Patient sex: F
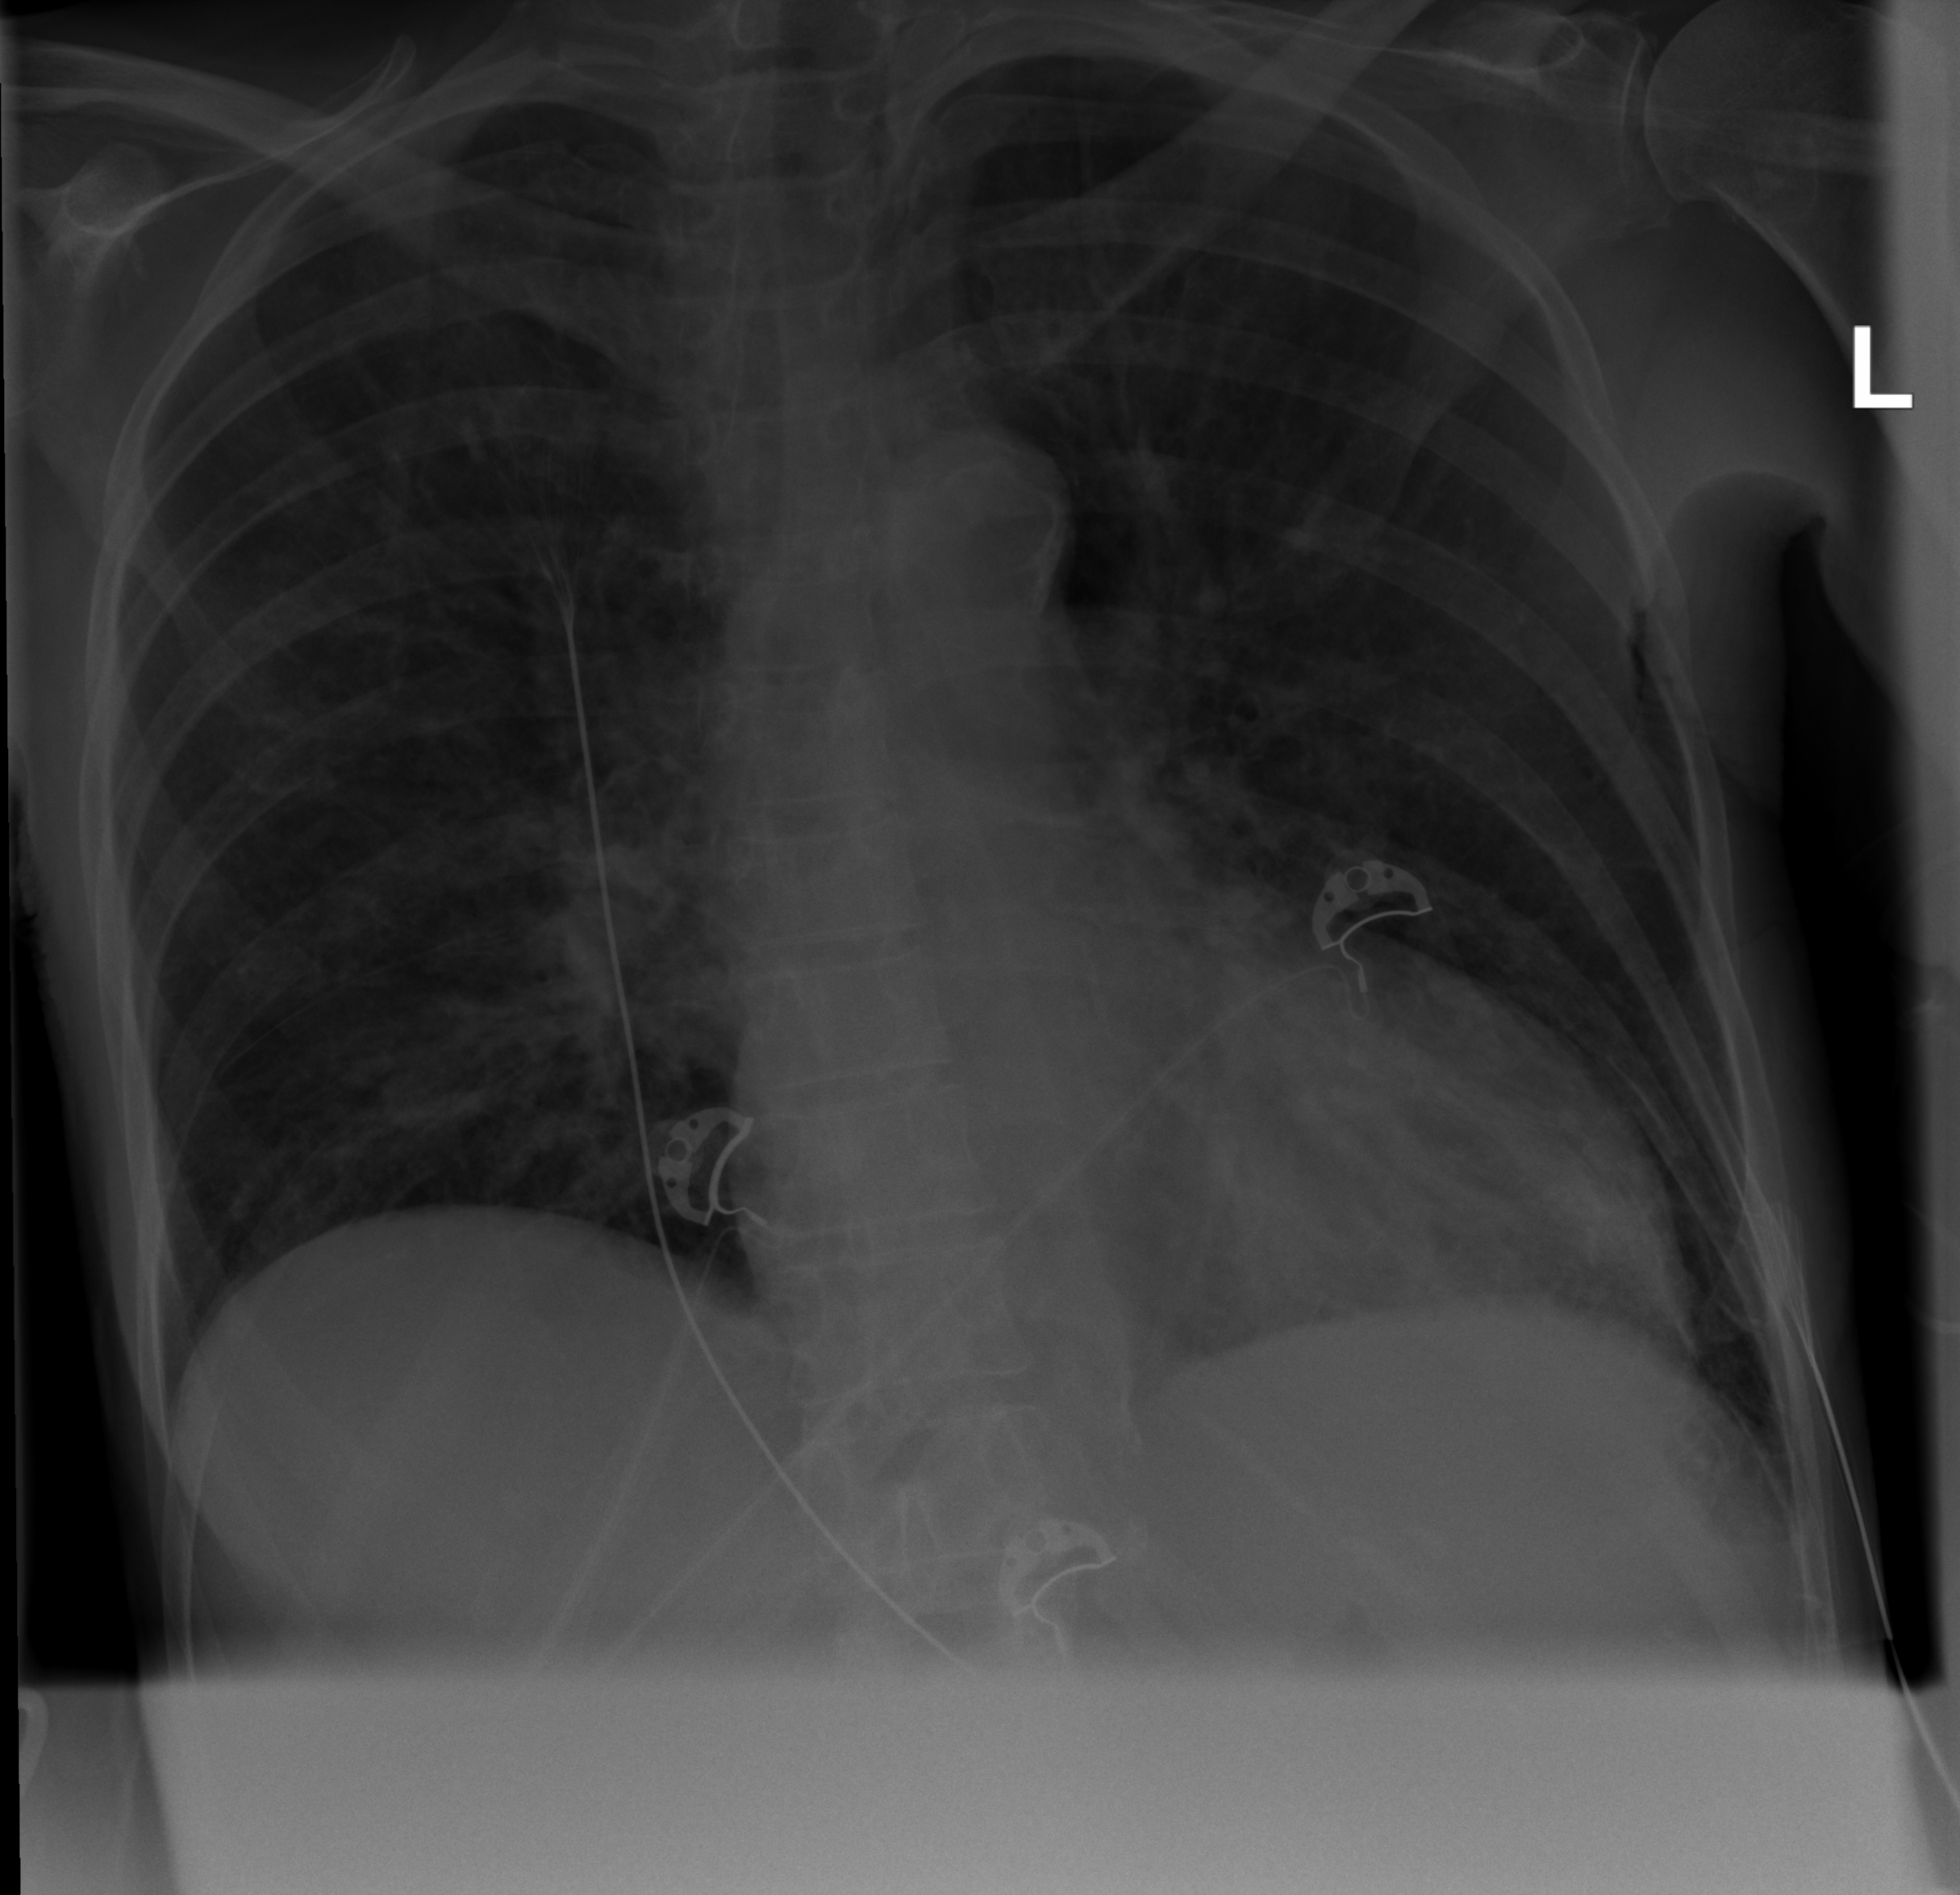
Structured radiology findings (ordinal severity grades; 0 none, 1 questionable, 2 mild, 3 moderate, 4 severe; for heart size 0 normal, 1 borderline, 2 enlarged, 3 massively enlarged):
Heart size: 2
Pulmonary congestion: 2
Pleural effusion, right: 0
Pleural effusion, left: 0
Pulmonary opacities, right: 2
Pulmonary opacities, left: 2
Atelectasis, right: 2
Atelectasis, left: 0